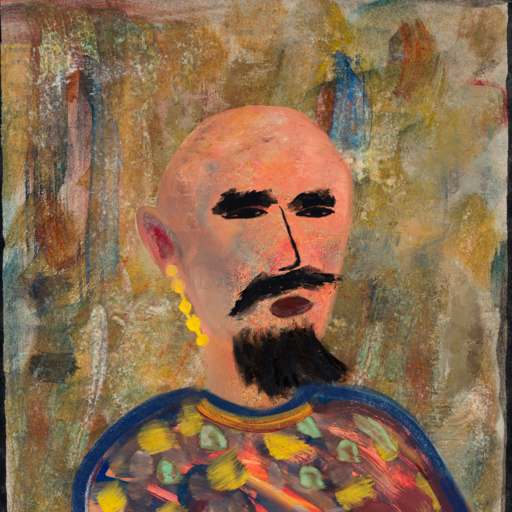
Background: Pipe, Head And Neck Side: Irani, Face Side: Mosgoul, Bust: Mother_And_Son_Mother, Hair Side: Blank, Head Accessory: Blank, Second Necklace: Blank, Necklace: Mother_And_Son_Son, Baby: Blank